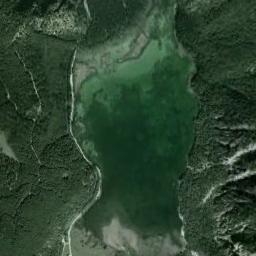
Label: lake